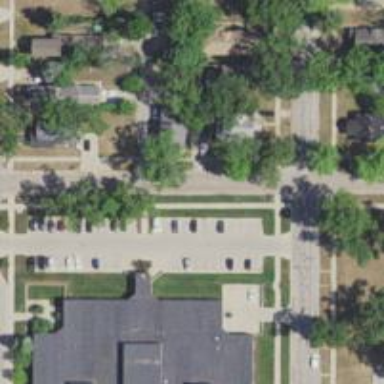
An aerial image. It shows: Alleyway designated as service road.